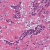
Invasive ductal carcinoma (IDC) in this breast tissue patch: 0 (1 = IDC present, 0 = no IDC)